Aerial crown-view tile of a tropical tree (Barro Colorado Island, Panama), acquired 20250715:
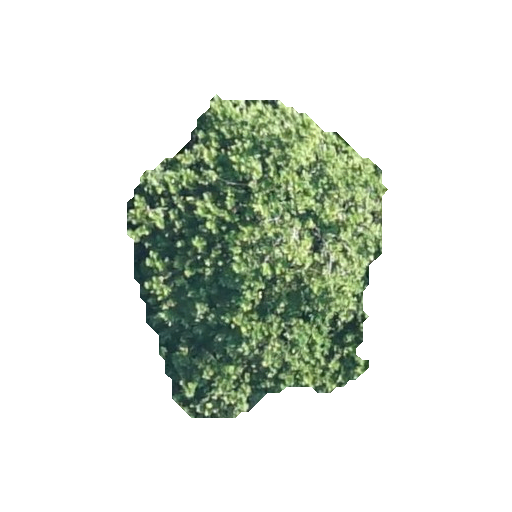
Species: Anacardium excelsum
GBIF accepted scientific name: Anacardium excelsum
Crown area: 90.868 m²